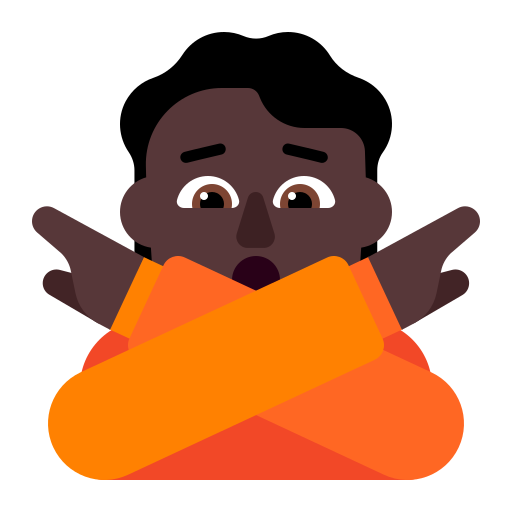
person gesturing no flat dark